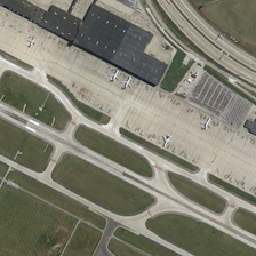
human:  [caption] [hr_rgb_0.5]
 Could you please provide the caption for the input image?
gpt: Four planes were parked on the long runway.

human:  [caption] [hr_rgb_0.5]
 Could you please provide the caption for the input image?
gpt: Four planes stopped on the long runway.

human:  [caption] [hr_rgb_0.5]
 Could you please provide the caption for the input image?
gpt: The green lawn was fragmented by the airport road.

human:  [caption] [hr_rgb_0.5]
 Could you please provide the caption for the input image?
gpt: The green lawn was fragmented by the airport road.

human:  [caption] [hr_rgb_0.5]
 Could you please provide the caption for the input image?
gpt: Two planes are parked side by side next to the grey building .